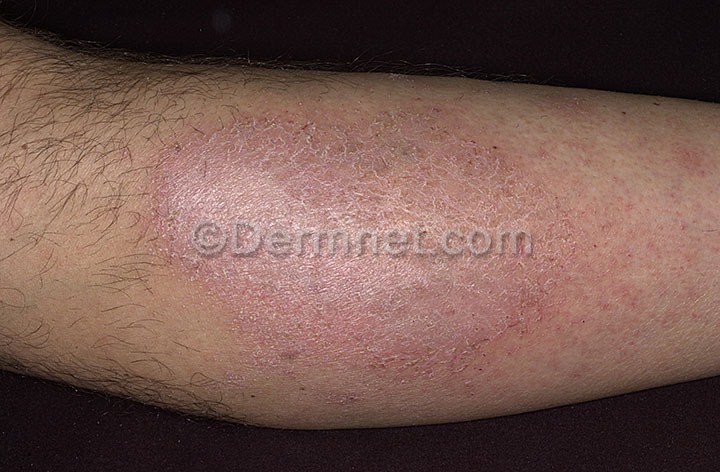
Disease: Eczema Photos